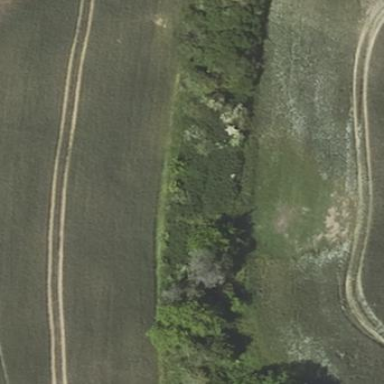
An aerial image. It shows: Broadleaved woodland area.